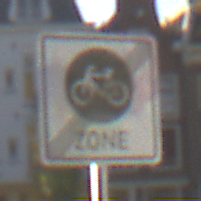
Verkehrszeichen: EndeFahrradzone
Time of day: SunriseSunset
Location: Outdoor (Urban)
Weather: PartlyCloudy
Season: Autumn
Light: Natural